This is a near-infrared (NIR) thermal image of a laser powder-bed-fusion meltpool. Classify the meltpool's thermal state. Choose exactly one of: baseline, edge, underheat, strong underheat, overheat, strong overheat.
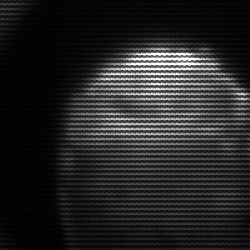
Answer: edge